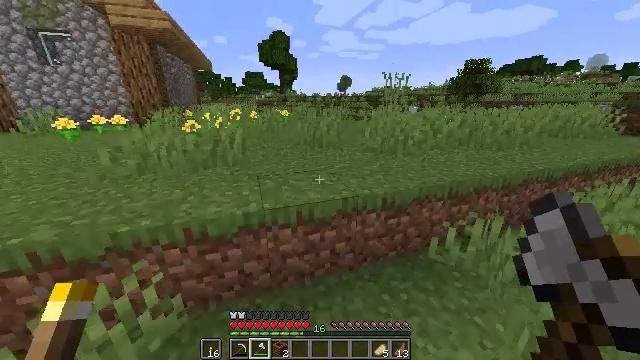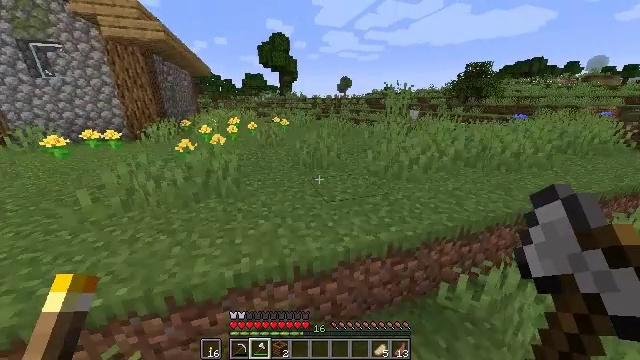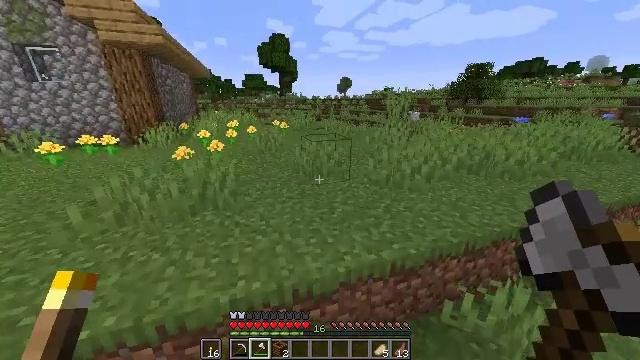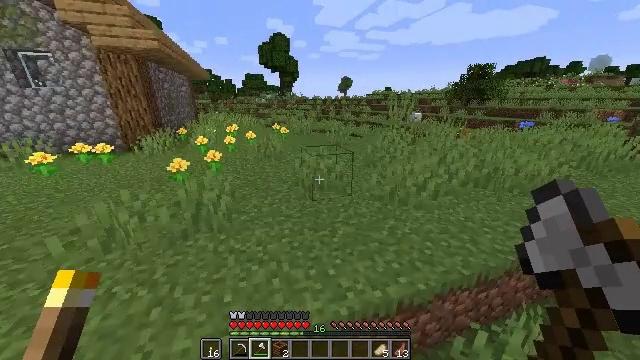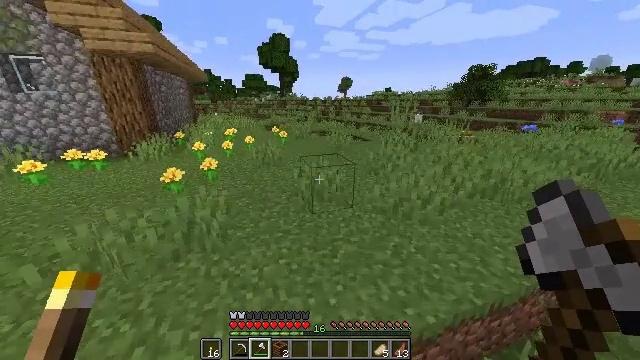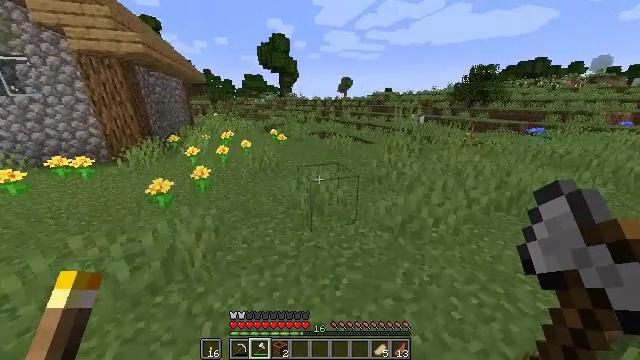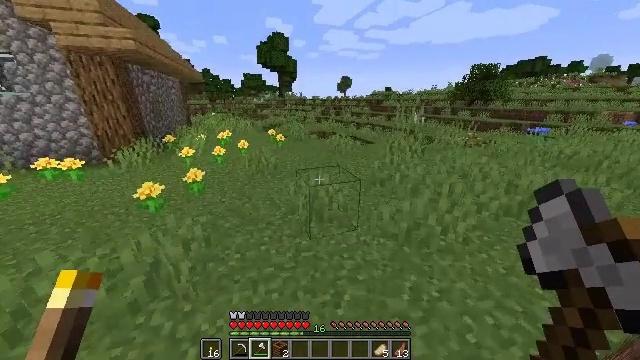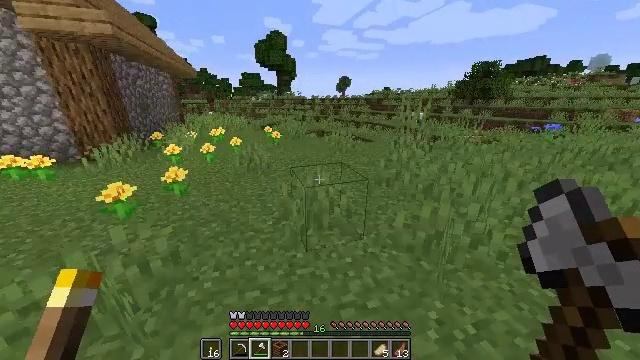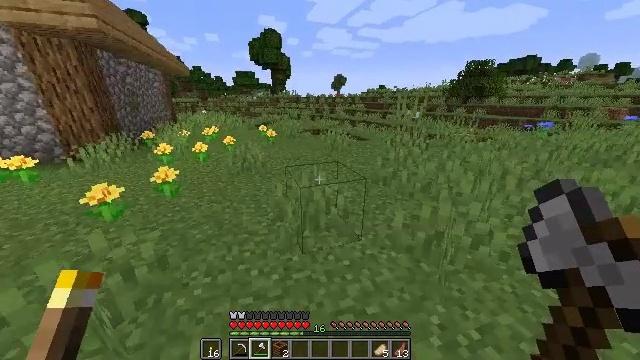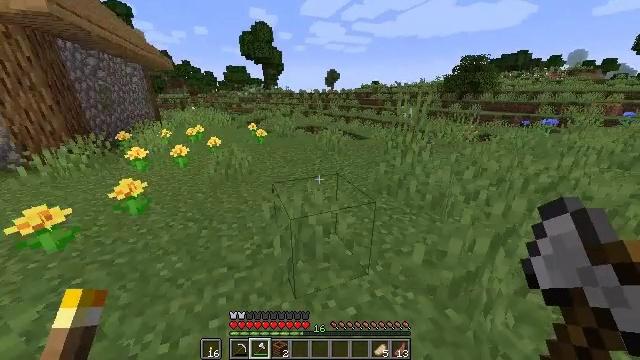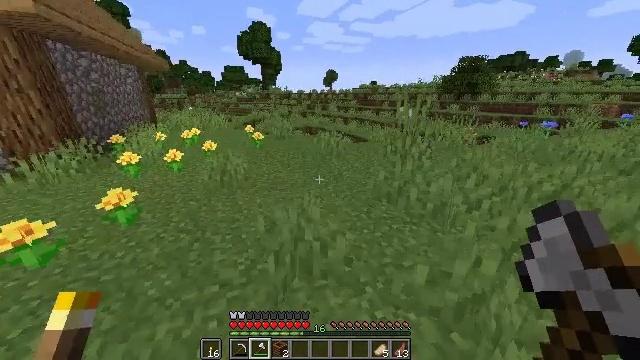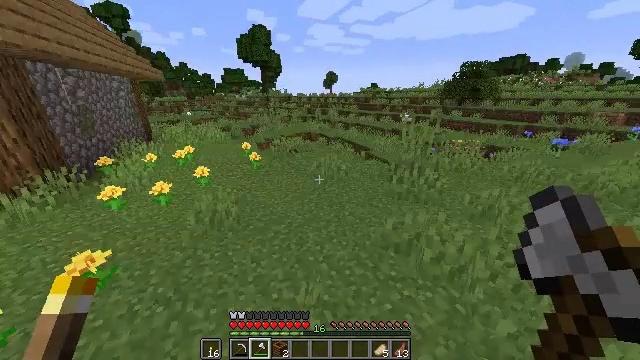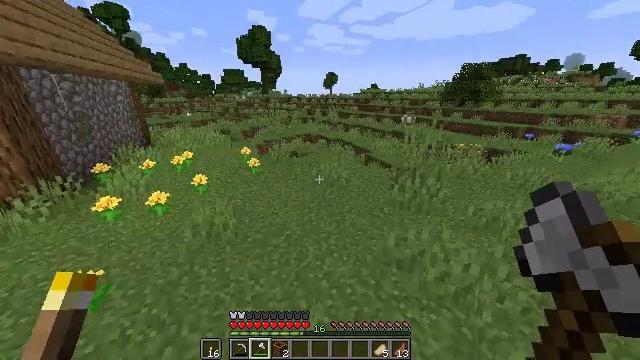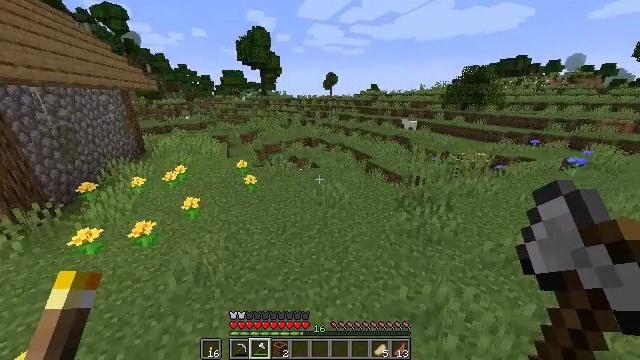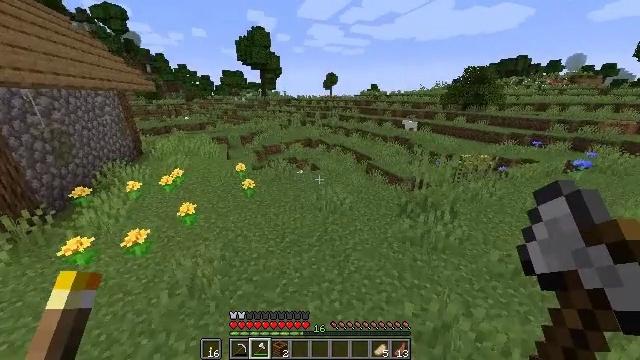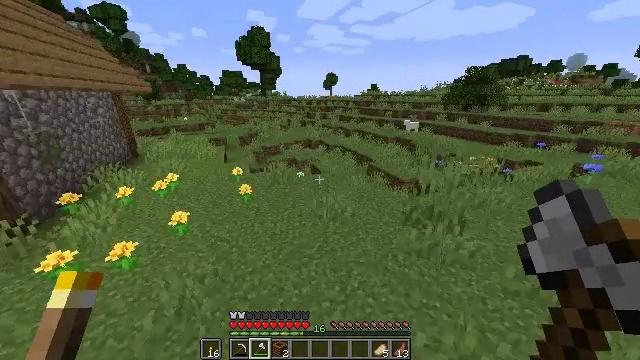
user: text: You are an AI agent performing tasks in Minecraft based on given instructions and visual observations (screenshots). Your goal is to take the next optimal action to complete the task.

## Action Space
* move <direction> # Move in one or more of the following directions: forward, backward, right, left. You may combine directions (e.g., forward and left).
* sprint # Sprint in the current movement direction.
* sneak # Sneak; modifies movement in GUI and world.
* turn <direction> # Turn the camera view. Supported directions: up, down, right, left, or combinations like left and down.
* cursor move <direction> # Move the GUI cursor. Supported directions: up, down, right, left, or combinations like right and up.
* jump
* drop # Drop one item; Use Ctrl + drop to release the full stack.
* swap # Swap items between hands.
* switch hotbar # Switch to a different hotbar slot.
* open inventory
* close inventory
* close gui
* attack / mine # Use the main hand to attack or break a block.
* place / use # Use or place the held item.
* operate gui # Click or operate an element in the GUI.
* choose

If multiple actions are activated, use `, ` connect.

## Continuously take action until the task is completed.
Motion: motion action
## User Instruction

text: Break the smithing table to move it.
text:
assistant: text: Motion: move forward, sprint, jump
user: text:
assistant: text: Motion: move forward, sprint, jump
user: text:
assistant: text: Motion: move forward, sprint, jump
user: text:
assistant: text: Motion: move forward, sprint, jump
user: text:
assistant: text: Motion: move forward, sprint, jump
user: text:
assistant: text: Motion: move forward, sprint, jump
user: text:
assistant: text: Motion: move forward, sprint, jump
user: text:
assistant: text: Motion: move forward, sprint, turn right, jump
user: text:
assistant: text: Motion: move forward, sprint, turn right, jump
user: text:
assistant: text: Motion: move forward, sprint, jump
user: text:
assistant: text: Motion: move forward, sprint, jump
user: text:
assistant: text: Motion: move forward, sprint, jump
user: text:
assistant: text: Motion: move forward, sprint, jump
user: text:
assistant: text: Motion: move forward, sprint, jump
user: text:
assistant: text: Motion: move forward, sprint, jump
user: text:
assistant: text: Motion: move forward, sprint, jump
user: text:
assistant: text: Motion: move forward, sprint, jump
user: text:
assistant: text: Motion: move forward, sprint, jump
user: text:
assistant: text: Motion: move forward, sprint, jump
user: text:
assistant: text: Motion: move forward, sprint, turn right, jump
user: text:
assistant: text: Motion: move forward, sprint, turn right and down, jump
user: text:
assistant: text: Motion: move forward, sprint, turn right and down, jump
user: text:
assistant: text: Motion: move forward, sprint, turn right and down, jump
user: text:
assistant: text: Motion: move forward, sprint, turn right, jump
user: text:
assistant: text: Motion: move forward, sprint, jump
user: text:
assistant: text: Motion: move forward, sprint
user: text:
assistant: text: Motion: move forward, sprint
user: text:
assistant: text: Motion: move forward, sprint
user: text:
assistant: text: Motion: move forward
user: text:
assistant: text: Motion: move forward